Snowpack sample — Snodgrass Mountain, Crested Butte, Colorado (2/4/25, 12:06 PM MST)
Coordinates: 38.923, -106.968
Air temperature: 35 °F
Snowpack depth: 80 cm
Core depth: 70 cm
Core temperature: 32 °F
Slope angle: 14°, slope face: 78°
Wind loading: low
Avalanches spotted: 0
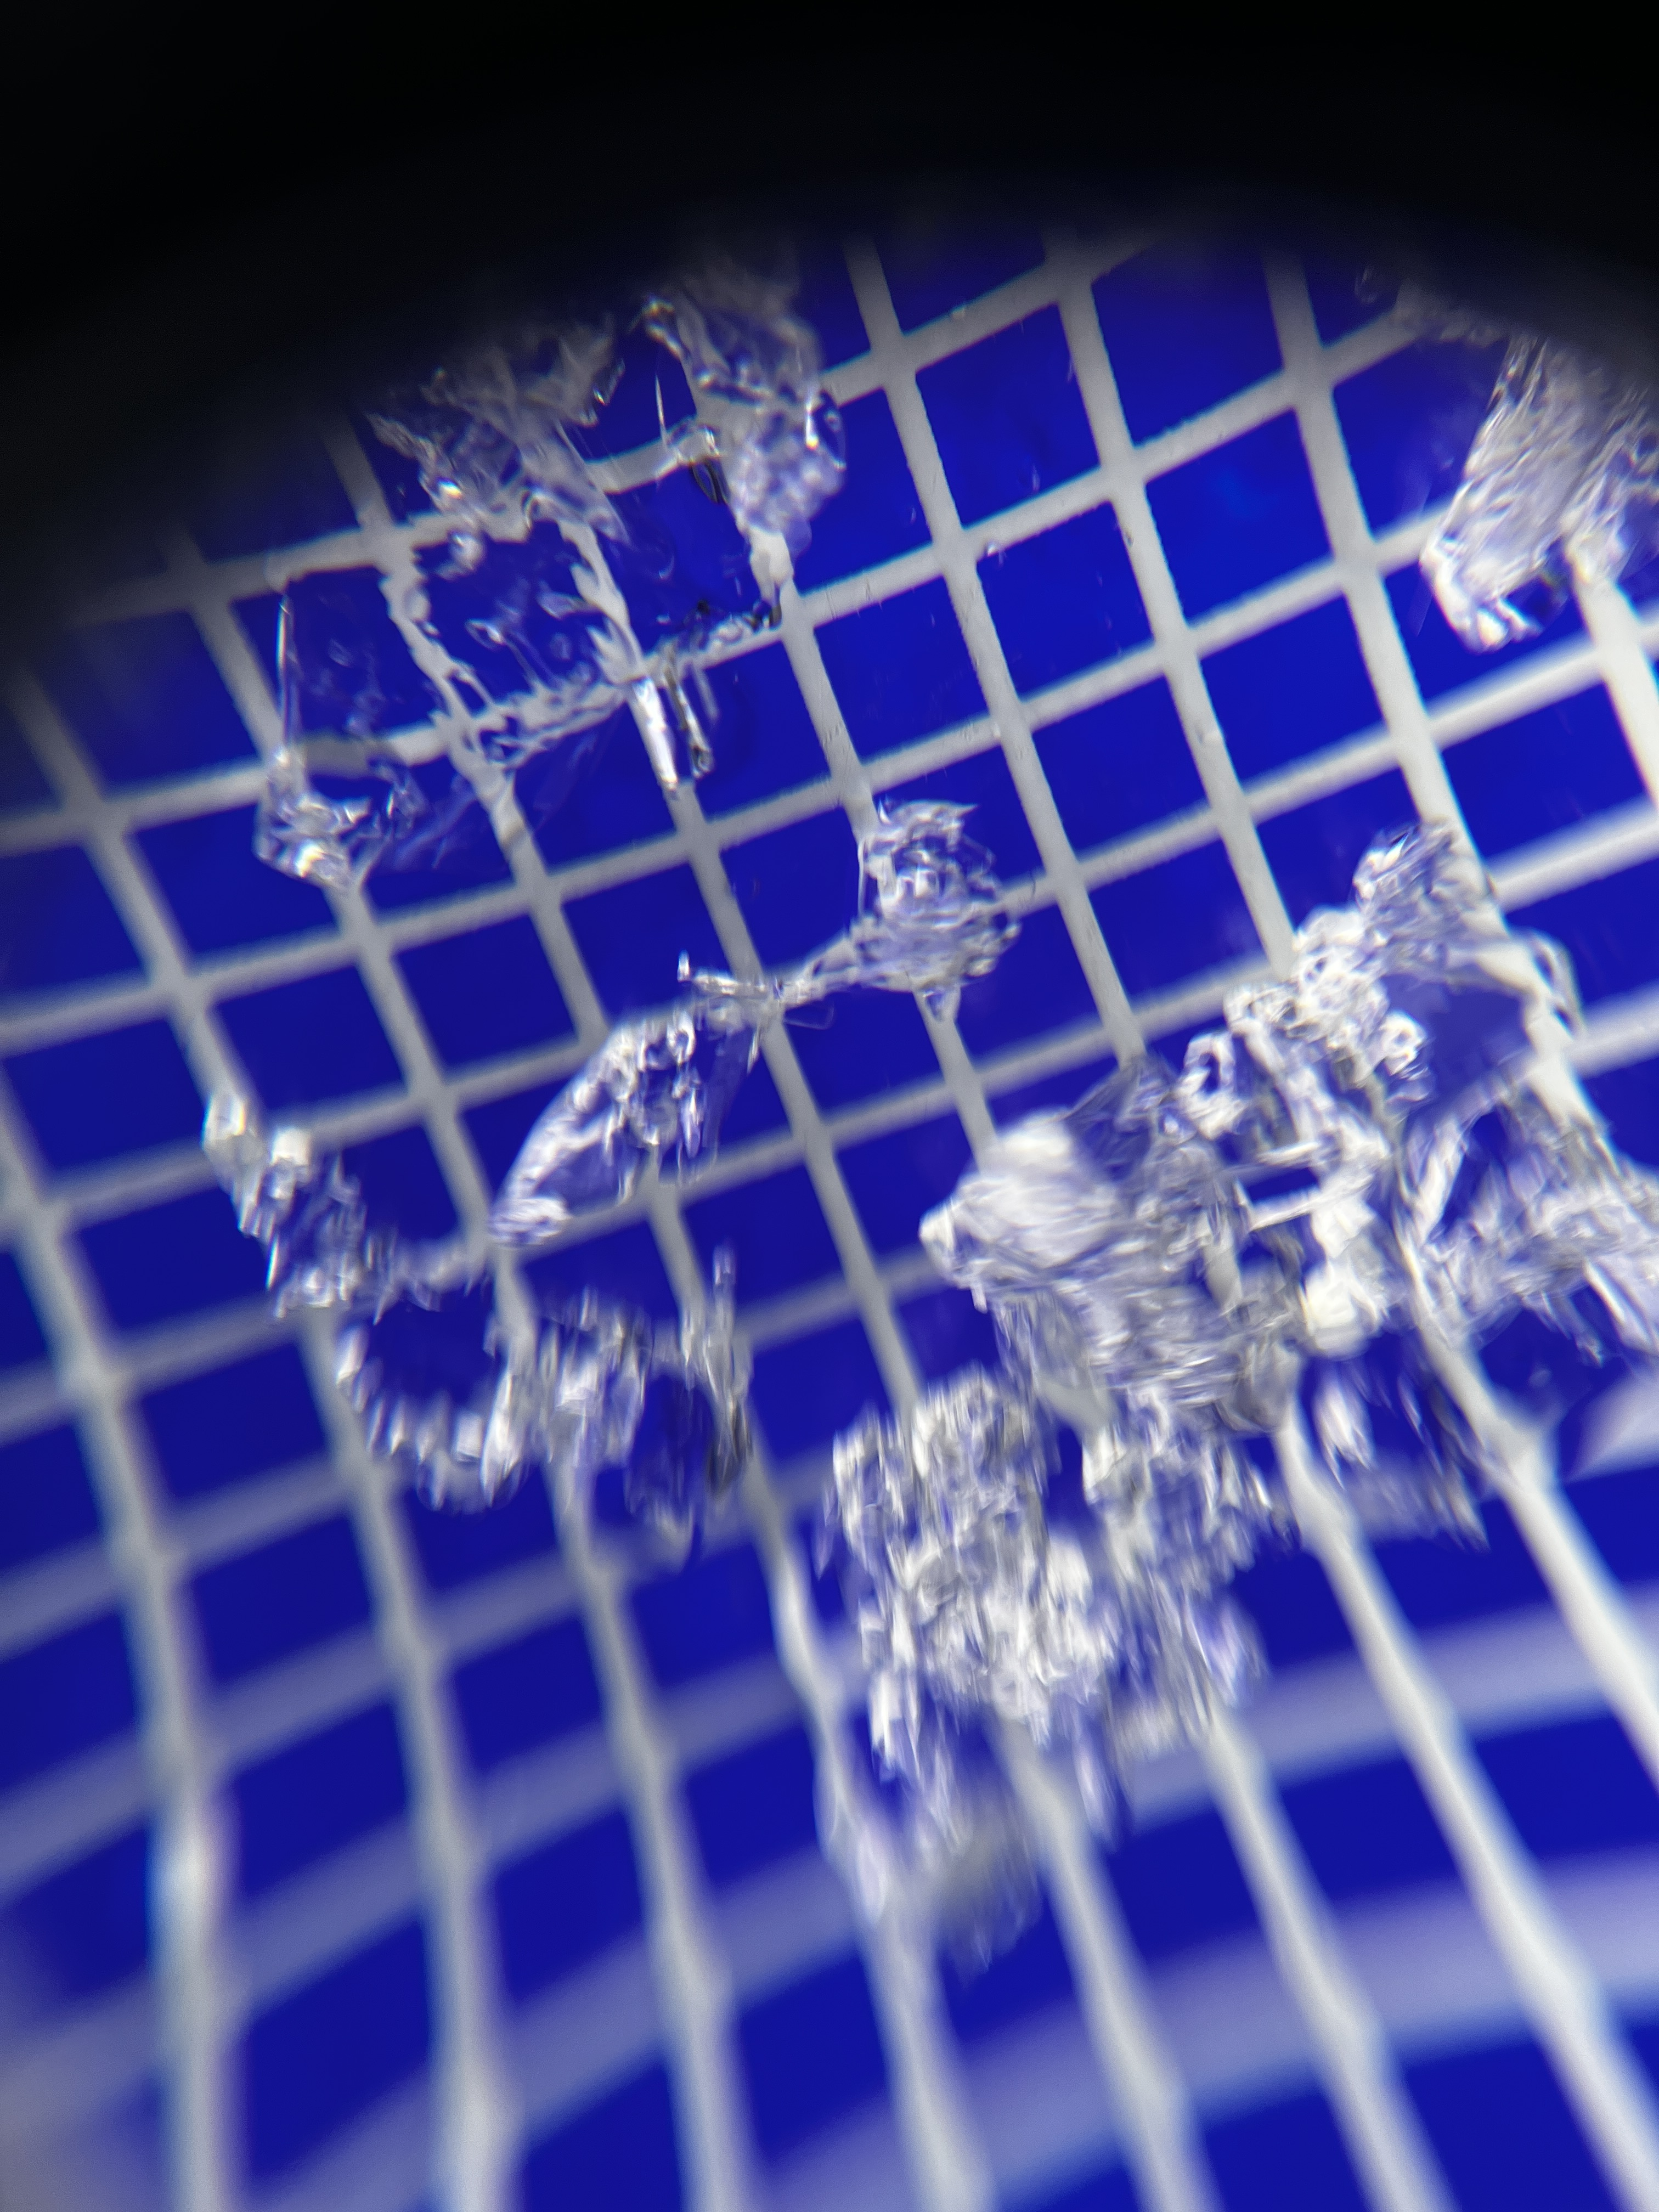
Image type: magnified_profile
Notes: No avalanches nearby, unusually warm weather for the last month reported by residents, Collected 25 yards from treeline